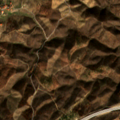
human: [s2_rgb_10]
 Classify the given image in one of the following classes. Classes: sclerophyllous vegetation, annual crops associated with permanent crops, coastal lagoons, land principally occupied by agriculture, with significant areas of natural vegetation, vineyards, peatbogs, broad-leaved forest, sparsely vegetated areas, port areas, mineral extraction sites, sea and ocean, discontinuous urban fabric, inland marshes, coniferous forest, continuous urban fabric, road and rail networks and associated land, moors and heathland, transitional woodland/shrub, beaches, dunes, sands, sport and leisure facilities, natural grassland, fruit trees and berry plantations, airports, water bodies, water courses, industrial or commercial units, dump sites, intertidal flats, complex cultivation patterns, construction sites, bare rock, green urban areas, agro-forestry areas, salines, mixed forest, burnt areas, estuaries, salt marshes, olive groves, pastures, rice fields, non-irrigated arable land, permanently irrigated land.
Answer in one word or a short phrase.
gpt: olive groves, complex cultivation patterns, transitional woodland/shrub